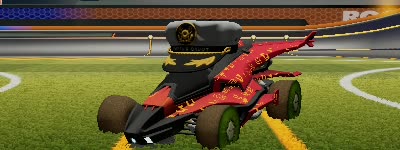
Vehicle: aftershock